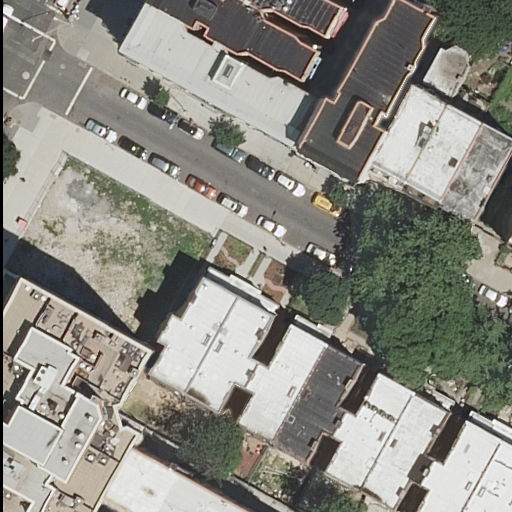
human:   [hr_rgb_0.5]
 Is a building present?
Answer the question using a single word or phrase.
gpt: yes

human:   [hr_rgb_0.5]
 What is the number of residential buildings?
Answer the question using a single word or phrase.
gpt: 18

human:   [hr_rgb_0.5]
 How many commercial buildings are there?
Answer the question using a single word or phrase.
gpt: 0

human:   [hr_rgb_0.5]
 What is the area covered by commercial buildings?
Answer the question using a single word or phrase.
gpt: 0m2

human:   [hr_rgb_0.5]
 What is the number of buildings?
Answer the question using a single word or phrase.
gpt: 18

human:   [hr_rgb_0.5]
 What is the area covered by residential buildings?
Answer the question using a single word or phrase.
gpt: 3595m2

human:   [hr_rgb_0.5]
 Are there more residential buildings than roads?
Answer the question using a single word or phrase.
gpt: yes

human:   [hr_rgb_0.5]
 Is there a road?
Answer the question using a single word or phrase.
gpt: yes

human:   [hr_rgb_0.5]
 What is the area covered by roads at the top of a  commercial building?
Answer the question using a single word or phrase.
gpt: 0m2

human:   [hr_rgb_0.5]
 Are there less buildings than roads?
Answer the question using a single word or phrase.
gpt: no

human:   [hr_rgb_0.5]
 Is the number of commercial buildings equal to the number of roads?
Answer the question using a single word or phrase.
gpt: no

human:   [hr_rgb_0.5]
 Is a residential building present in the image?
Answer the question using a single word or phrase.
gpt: yes

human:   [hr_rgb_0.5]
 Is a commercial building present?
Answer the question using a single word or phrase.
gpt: no

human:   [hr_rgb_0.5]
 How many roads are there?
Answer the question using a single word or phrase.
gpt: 2

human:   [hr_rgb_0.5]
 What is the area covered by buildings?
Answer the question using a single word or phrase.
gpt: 3595m2

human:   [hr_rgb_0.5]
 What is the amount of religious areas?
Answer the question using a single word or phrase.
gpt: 0

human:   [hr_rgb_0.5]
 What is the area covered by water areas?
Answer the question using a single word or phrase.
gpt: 0m2

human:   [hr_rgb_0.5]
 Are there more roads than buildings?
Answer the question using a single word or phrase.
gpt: no

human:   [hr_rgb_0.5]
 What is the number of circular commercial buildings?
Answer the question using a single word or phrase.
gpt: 0

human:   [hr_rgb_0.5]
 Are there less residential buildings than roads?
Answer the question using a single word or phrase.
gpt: no

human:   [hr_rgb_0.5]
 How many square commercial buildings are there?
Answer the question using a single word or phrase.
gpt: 0

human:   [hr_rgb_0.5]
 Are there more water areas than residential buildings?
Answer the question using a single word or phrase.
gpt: no

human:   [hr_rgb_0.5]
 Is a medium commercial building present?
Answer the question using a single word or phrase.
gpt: no

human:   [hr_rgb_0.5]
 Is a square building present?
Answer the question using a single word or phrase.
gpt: no

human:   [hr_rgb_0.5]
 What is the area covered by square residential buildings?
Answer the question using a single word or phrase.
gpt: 0m2

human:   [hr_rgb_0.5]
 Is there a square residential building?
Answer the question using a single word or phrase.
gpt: no

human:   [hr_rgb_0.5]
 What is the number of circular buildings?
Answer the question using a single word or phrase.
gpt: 0

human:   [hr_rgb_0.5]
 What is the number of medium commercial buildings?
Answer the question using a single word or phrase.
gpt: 0

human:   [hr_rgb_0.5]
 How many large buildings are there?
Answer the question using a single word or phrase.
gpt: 1

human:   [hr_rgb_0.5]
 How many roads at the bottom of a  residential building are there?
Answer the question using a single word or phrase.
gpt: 2

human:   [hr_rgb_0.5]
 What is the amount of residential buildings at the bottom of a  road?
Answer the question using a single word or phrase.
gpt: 14

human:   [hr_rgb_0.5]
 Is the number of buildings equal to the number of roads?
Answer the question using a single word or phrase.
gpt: no

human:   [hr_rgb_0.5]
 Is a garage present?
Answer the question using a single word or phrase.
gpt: no

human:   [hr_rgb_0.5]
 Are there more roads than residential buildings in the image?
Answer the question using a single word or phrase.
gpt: no

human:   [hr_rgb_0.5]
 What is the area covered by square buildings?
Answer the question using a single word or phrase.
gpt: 0m2

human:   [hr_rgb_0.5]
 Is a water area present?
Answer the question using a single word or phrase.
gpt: no

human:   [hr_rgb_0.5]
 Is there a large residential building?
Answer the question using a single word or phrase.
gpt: yes

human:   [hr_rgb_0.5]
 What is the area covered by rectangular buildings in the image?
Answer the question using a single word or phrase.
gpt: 584m2

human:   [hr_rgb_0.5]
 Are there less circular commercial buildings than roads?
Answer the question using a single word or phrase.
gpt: yes

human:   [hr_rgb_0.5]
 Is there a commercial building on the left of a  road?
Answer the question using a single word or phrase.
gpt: no

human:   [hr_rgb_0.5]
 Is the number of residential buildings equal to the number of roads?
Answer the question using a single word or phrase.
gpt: no

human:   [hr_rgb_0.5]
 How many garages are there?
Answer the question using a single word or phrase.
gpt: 0

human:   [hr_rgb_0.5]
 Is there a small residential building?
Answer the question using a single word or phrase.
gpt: yes

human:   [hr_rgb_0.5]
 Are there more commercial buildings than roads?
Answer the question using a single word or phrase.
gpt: no

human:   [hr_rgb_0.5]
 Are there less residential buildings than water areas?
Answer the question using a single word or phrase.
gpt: no

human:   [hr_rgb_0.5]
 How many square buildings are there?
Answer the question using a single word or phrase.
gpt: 0

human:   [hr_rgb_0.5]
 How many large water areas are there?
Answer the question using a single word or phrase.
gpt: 0

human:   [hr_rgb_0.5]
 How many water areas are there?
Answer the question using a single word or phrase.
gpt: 0

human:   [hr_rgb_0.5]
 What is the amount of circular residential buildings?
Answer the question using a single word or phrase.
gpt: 0

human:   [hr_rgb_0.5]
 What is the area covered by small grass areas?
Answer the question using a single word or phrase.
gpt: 0m2

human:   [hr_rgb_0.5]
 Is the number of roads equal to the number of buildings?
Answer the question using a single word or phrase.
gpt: no

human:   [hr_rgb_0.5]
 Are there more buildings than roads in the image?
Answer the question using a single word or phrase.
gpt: yes

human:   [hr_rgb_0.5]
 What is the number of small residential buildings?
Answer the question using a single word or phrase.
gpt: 5

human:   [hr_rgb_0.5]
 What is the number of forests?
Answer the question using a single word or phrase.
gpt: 0

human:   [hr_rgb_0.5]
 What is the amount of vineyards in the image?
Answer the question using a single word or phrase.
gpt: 0

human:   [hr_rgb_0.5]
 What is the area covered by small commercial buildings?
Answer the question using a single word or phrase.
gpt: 0m2

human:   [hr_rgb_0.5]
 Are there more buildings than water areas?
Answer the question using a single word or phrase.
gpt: yes

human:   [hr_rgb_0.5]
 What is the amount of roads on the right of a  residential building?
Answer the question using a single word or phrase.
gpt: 0

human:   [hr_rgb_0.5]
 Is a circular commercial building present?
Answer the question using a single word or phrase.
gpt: no

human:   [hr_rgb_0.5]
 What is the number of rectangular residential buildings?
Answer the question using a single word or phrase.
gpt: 6

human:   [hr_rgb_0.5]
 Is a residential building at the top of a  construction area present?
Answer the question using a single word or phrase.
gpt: no

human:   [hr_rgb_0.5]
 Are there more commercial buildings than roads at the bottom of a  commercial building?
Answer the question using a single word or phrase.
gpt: no

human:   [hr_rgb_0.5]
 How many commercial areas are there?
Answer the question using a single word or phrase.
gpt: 0

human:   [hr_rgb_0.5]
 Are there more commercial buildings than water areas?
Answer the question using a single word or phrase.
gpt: no